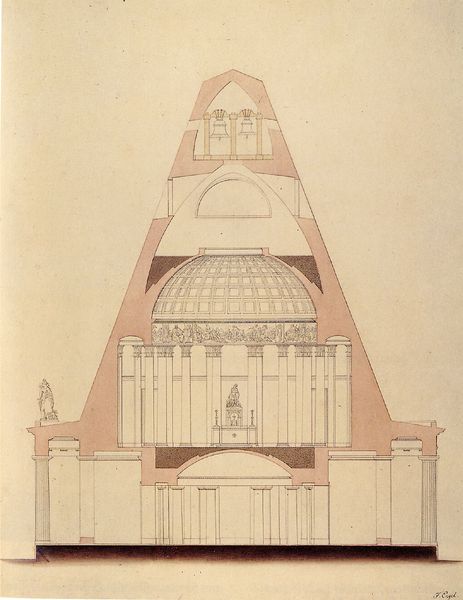
Titel: Entwurf für das Festetics-Mausoleum zu Keszthely
Künstler: Franz Engel
Schlagwörter: fenster, säule, säulen, zeichnung, figur, turm, kuppel, entwurf, altar, glocke, glocken, kapitol, konstruktionszeichnung, tum